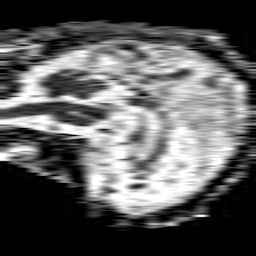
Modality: ADC
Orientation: sagittal
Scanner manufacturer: philips
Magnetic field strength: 1.5 T
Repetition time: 4.6 s
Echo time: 0.08517 s